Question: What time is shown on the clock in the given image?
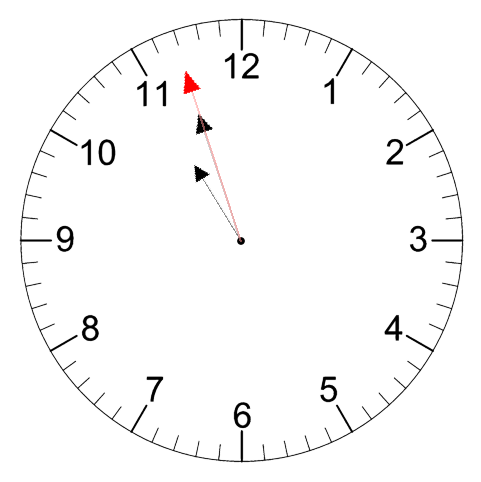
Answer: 10:56:57